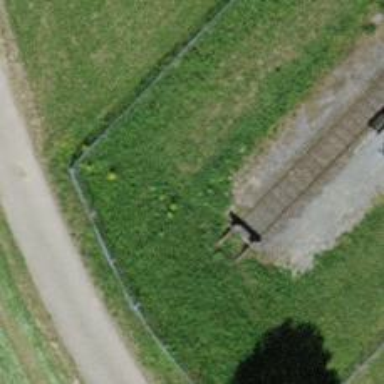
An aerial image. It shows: Railway buffer stop.